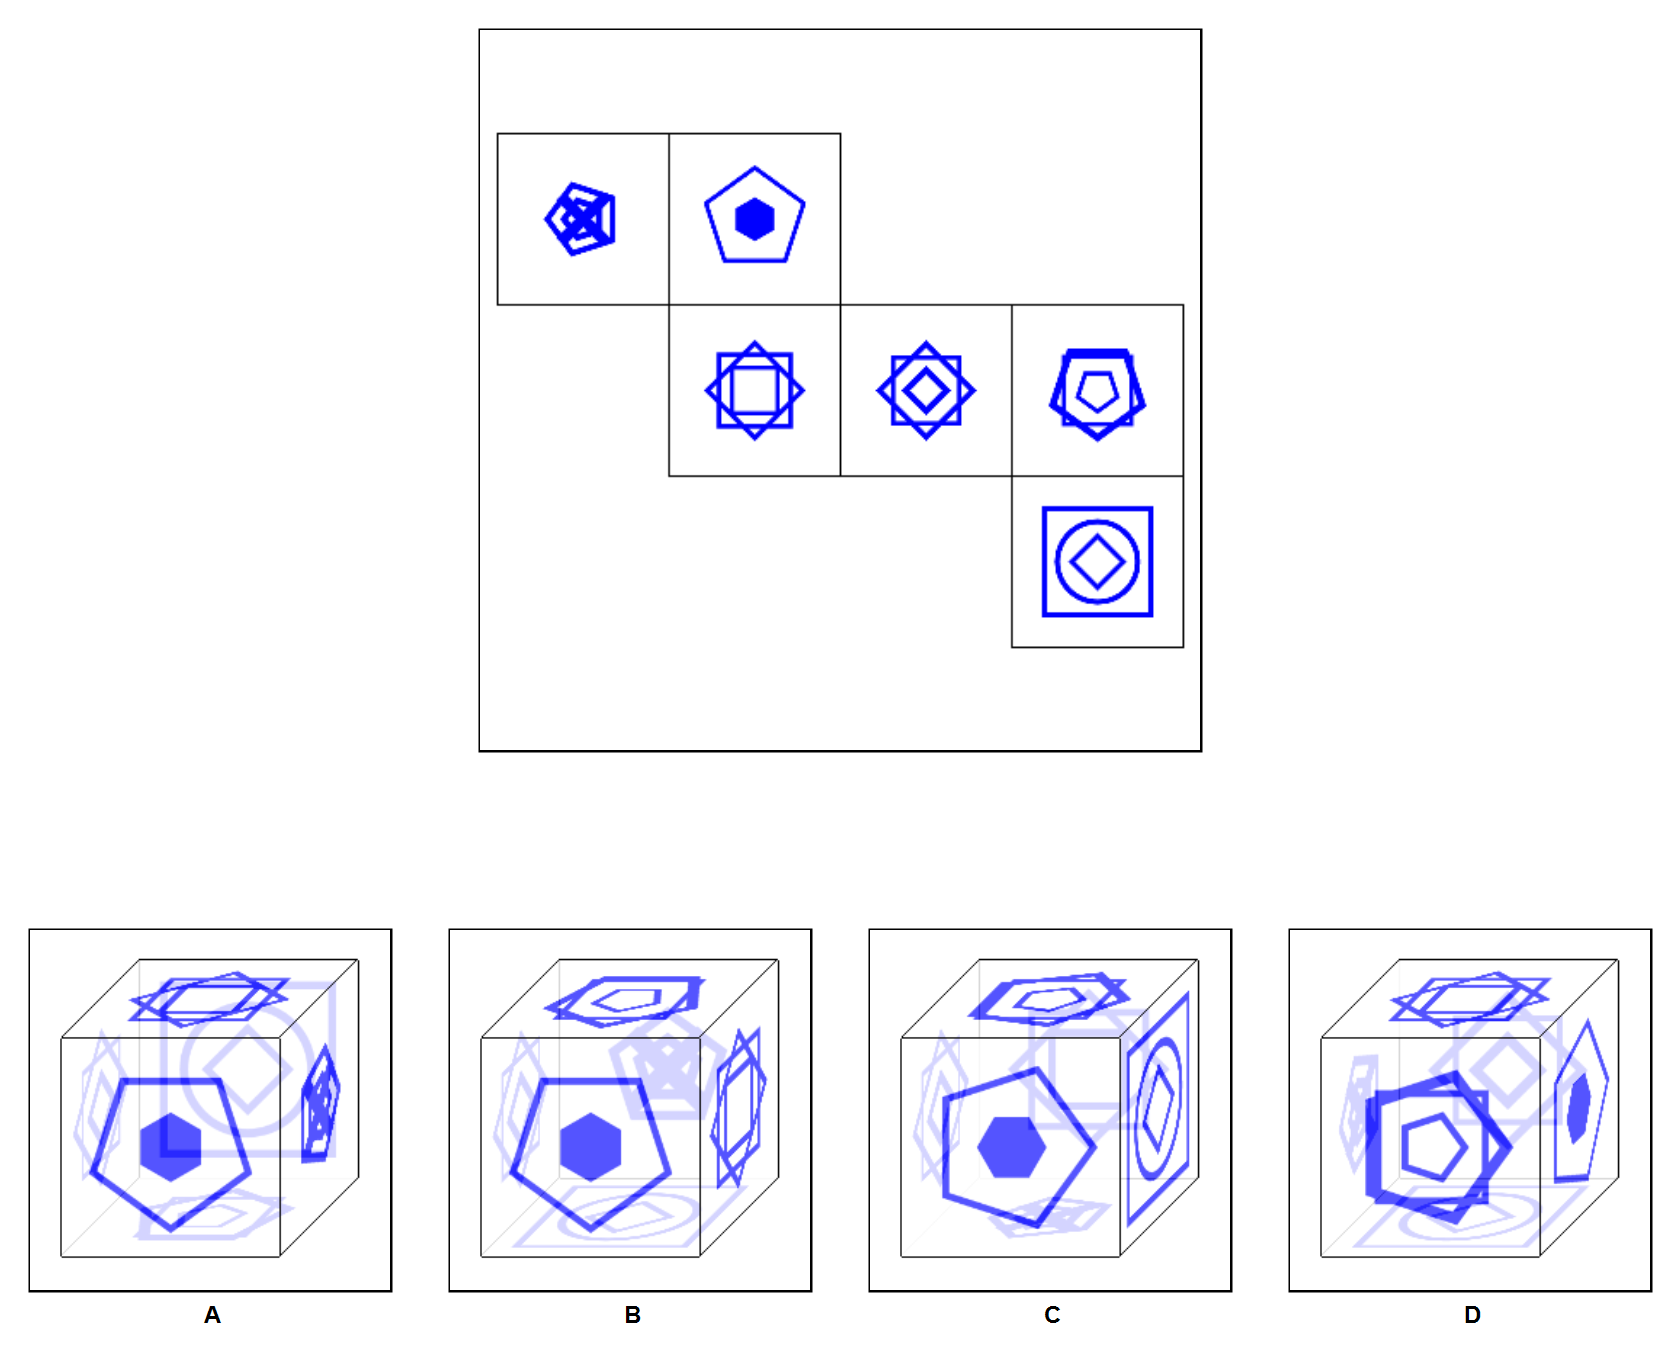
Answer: A